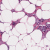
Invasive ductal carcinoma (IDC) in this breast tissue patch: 1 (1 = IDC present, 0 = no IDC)